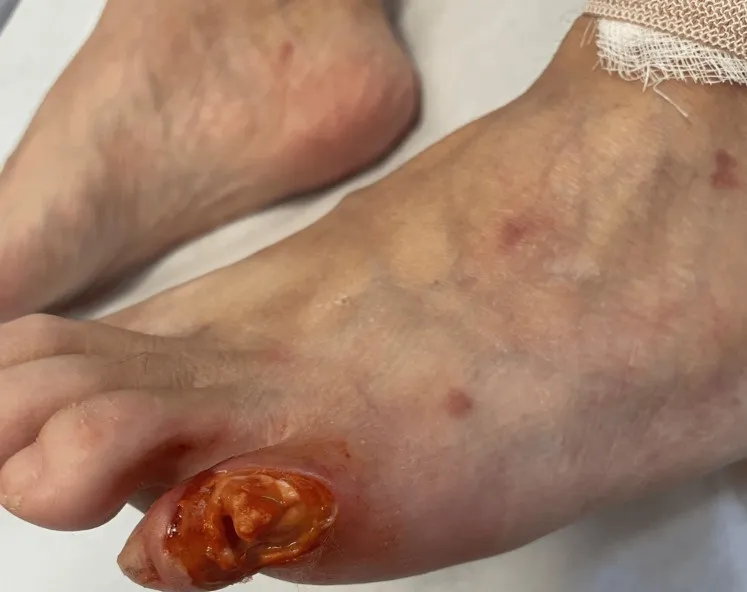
Deep ulcerative lesion with a violaceous border. Exposure of the distal phalanx of the left fifth toe.
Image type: medical_photograph (skin_photograph)